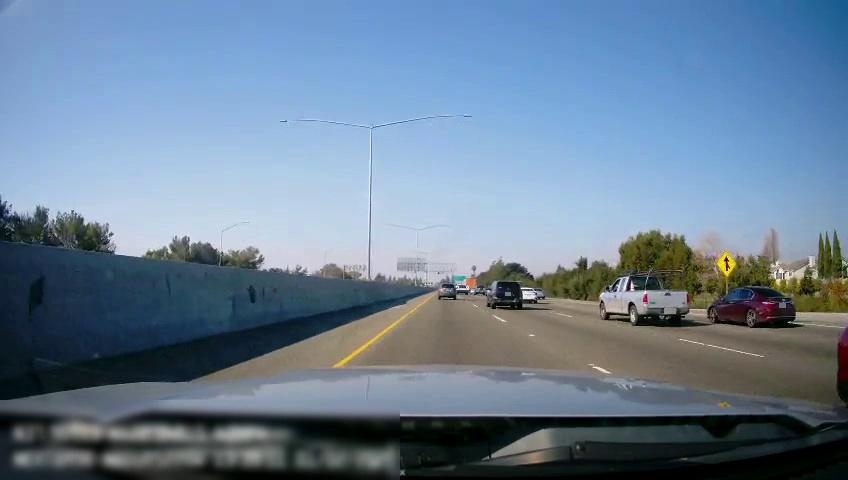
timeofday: Day
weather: Sunny
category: Drivable Space
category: Vehicles | SUV
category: Vehicles | SUV
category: Vehicles | SUV
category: Vehicles | Truck
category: Vehicles | Truck
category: Vehicles | Car
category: Vehicles | Car
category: Vehicles | Car
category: Vehicles | SUV
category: Vehicles | Truck
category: Lanes | Current Lane
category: Lanes | Current Lane
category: Lanes | Alternate Lane
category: Lanes | Alternate Lane
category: Traffic | Signs
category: Traffic | Signs